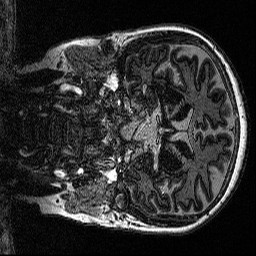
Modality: MP2RAGE
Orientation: coronal
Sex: female
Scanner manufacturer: siemens
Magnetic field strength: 3 T
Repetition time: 5 s
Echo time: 0.00292 s